Field crop: maize
Growth stage: 1
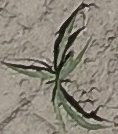
Species: sorghum